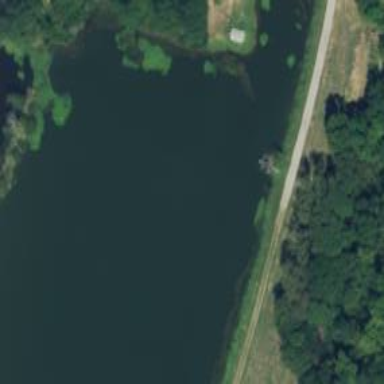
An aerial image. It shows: Reservoir.